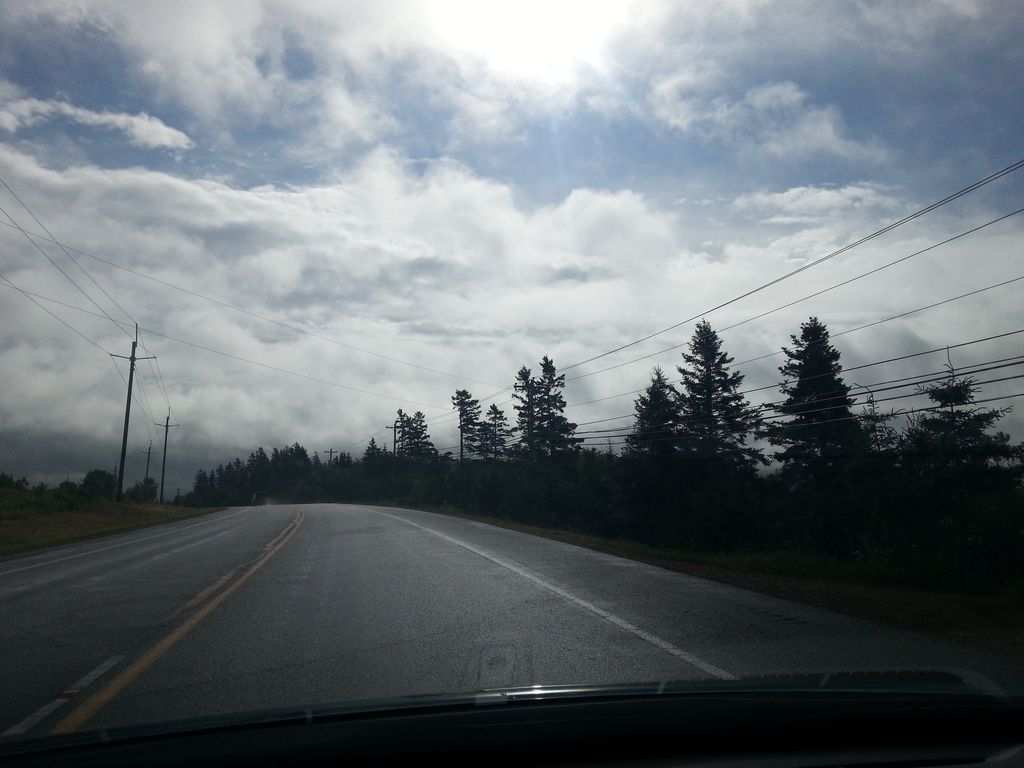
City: charlottetown